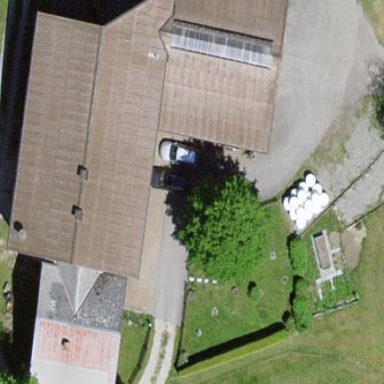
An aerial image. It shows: Farmyard area.